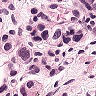
Metastatic tissue present: yes